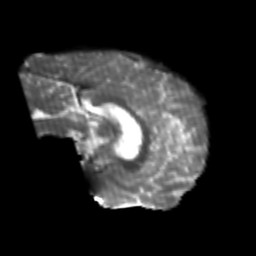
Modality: T2w
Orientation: sagittal
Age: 25
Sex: male
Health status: healthy
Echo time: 0.074 s